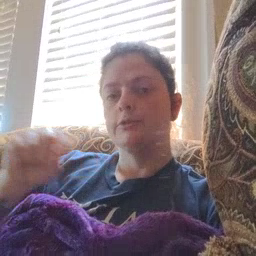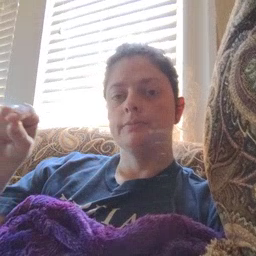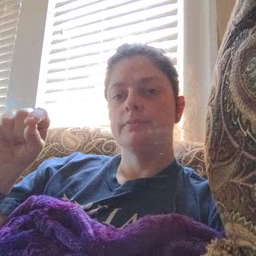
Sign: pencil